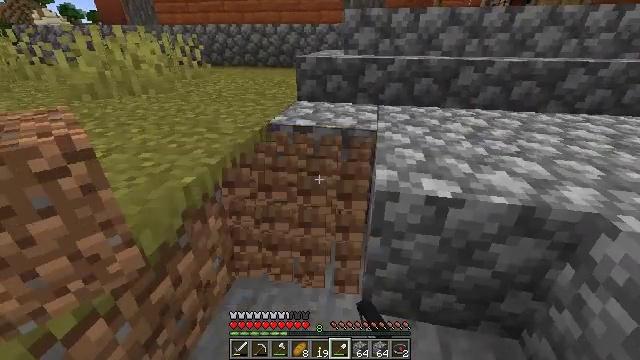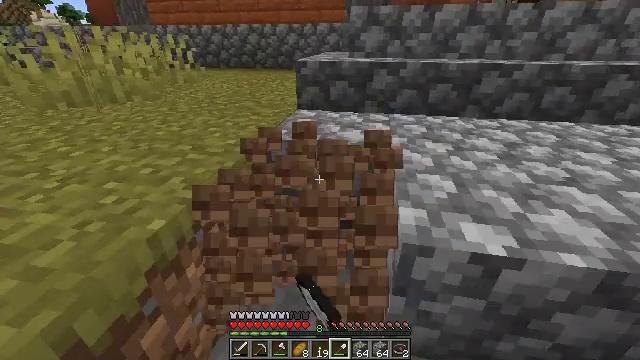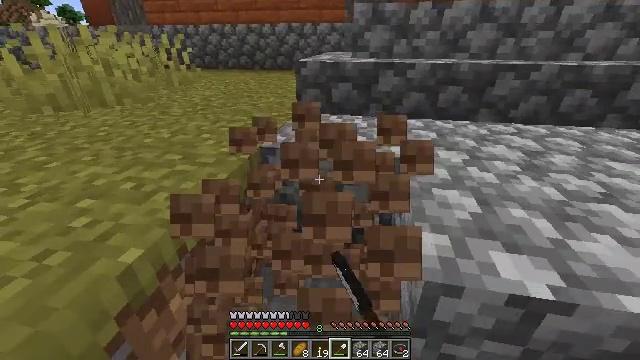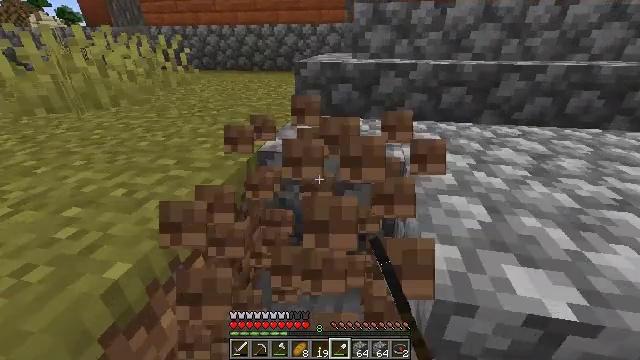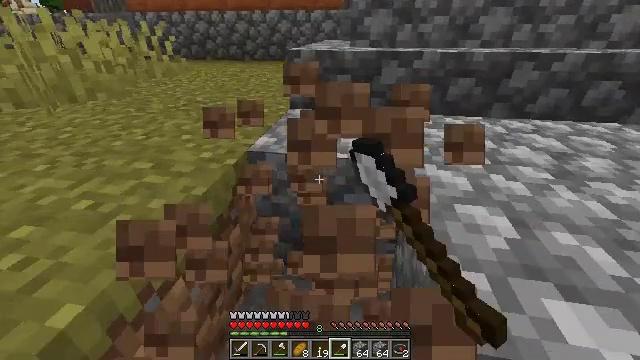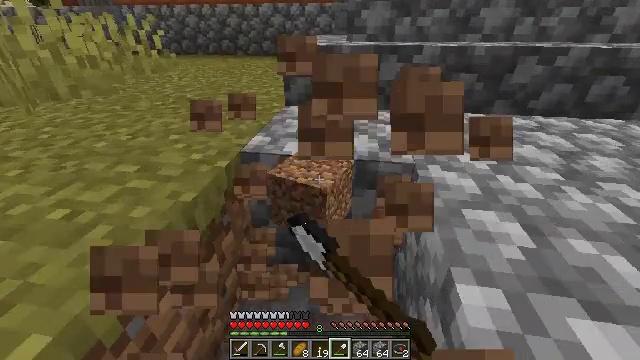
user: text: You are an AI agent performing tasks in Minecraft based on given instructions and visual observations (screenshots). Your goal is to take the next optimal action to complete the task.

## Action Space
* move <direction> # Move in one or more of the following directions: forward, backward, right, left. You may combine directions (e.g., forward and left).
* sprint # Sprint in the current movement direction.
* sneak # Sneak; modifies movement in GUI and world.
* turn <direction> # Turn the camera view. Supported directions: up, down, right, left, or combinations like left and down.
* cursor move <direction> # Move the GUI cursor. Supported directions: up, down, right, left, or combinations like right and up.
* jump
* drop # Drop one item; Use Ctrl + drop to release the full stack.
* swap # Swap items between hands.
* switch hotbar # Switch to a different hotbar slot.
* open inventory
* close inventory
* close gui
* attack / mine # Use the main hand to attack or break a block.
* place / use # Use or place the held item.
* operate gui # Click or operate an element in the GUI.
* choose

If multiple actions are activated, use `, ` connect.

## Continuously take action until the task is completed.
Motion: motion action
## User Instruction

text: Gather grass block for landscaping.
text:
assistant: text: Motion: move forward, attack / mine
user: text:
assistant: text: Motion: move forward, attack / mine
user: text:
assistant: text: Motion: move forward, attack / mine
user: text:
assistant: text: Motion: move forward, turn right and down
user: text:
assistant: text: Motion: move forward, turn right
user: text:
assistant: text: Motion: no_op